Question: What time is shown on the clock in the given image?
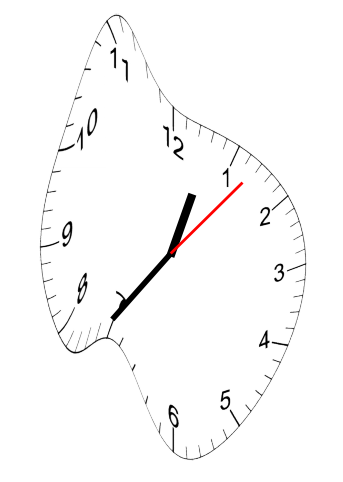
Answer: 12:36:07